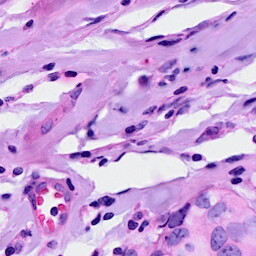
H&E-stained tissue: Breast